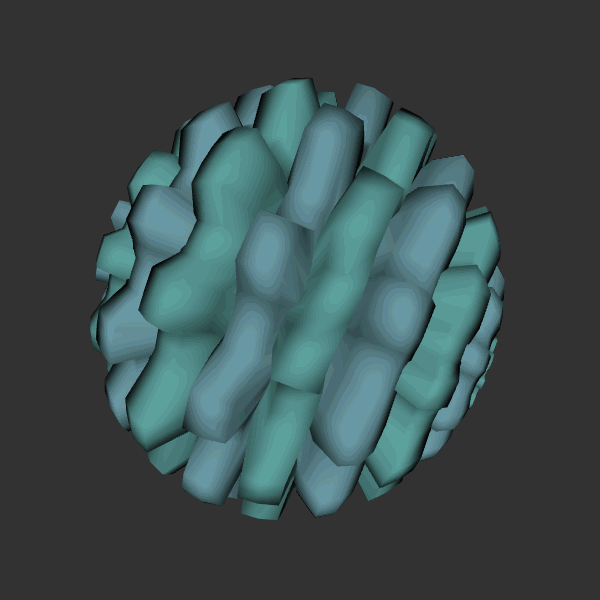
Background: dark